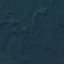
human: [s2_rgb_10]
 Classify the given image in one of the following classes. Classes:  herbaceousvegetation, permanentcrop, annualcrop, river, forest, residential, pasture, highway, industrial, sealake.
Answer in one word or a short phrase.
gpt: Forest